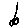
Label: line